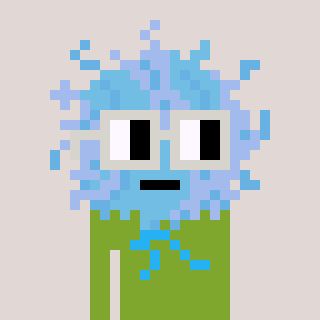
a pixel art character with square light gray glasses, a lint-shaped head and a slimegreen-colored body on a warm background